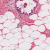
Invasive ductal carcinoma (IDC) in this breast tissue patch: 0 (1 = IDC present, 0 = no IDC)